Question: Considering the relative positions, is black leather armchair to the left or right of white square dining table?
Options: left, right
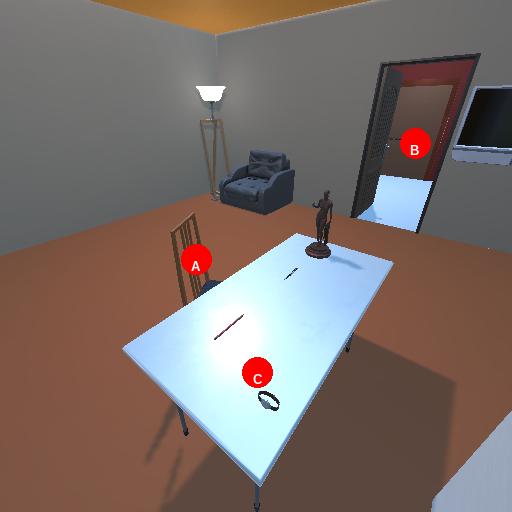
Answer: left